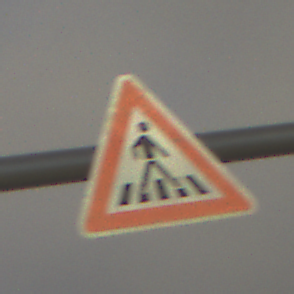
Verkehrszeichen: FussgaengerueberwegLinks
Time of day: SunriseSunset
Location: Outdoor (Nature)
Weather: PartlyCloudy
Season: NotSpecified
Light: Natural